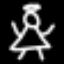
Label: angel